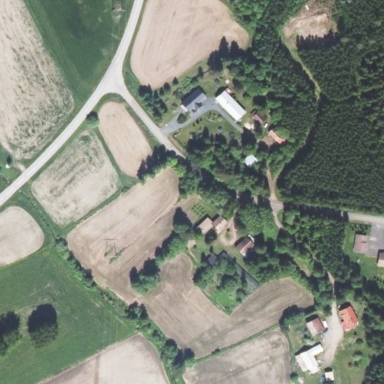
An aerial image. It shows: Farmyard area.